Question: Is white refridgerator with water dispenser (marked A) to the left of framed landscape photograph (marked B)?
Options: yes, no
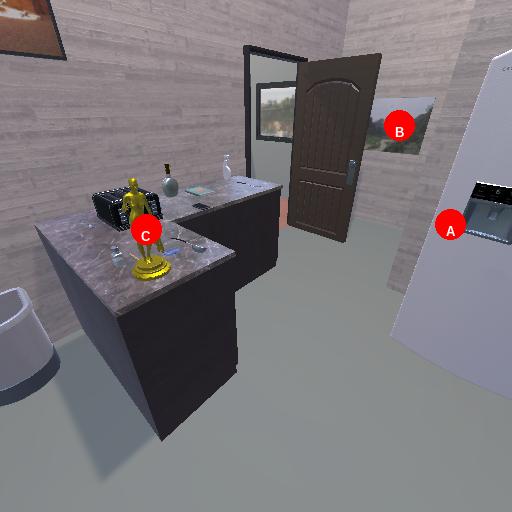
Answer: yes